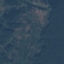
Label: Forest